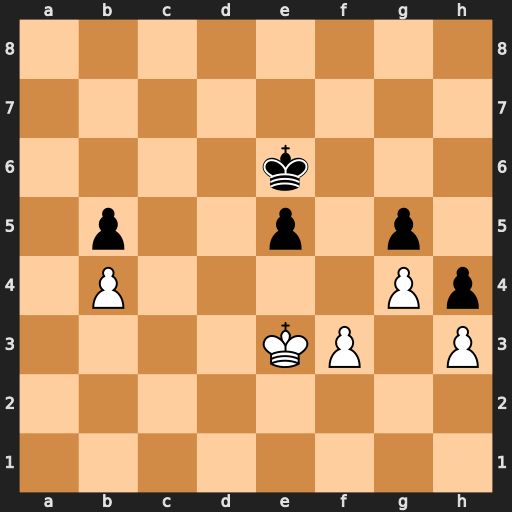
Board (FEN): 8/8/4k3/1p2p1p1/1P4Pp/4KP1P/8/8
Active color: w
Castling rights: -
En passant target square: -
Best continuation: Ke4 Kd6 Kf5